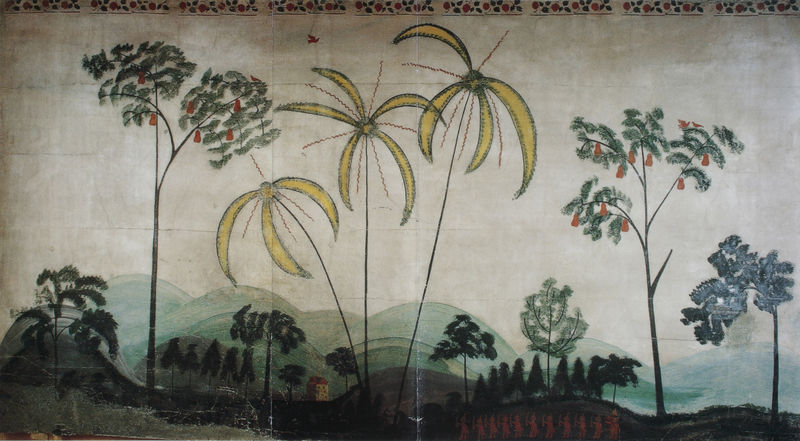
Titel: Wandmalerei aus Thornton, New Hampshire
Künstler: Bears-and-Pears-Künstler
Standort: New York (New York)
Institution: Museum of American Folk Art
Schlagwörter: baum, blau, blätter, dunkel, himmel, laub, vogel, aquarell, bäume, gelb, grün, landschaft, menschen, blumen, hell, orange, zeichnung, dach, gebäude, haus, rosen, rot, muster, wand, falten, rahmen, hügel, natur, insel, stoff, blatt, pflanze, pflanzen, seide, tal, frucht, früchte, japan, papier, berge, kamm, farbe, linien, naiv, silhouette, rand, häuschen, soldaten, bordüre, gefaltet, jugendstil, wandmalerei, palme, japanisch, exotik, exotisch, hoch, striche, punkte, birnen, paradies, stengel, asien, stilisiert, asiatisch, reihe, koloriert, tanne, lanschaft, märchen, palmen, fresko, gestickt, wandbild, fantasie, dekorativ, banane, biegen, sternförmig, baum bäume, ureinwohner, wandgestaltung, tropen, knitter, stilisierung, blättergrün, fredko, hügel tropen, paradie, rote menschen